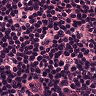
Metastatic tissue present: no